Question: I cannot find out aptana preview in my eclipse,
after installing aptana plugin to my eclipse.
Eclipse version is Luna.
In every tutorial sites, show preview button between terminal and apatana start page. But I cannot find it. Can anybody tell me how to solve it.

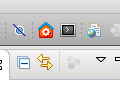
Answer: I think it's displayed only if the current opened file is a html or a webpage